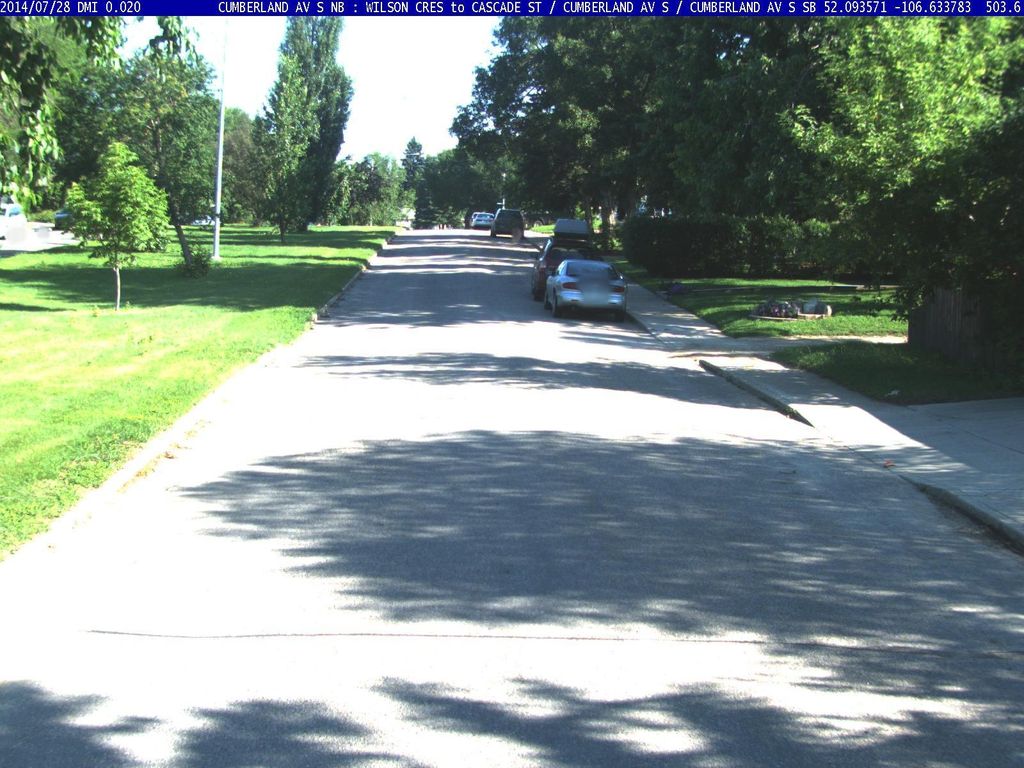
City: saskatoon